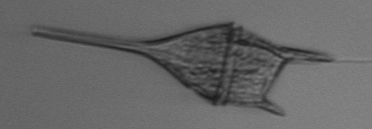
Label: Tripos_lineatus